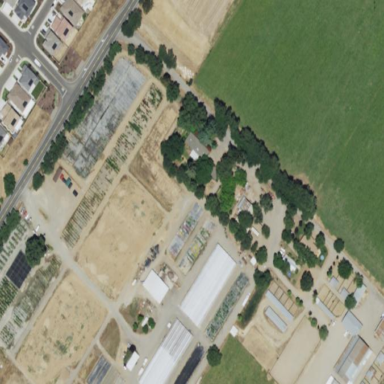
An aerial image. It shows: Farmyard area.